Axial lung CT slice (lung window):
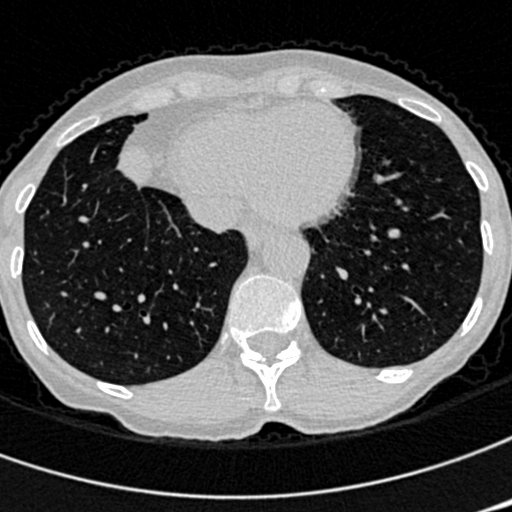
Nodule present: no